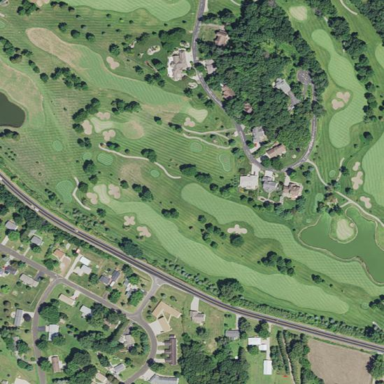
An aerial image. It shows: Scenic view of water hazard on golf course. The natural water feature adds beauty to the landscape.